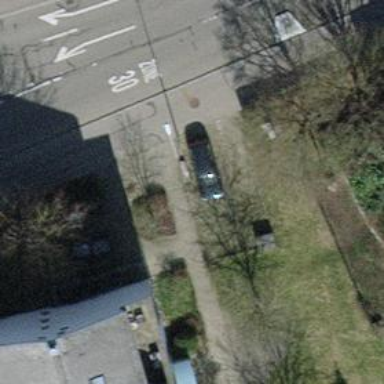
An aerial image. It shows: Asphalt sidewalk along the footway.